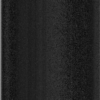
Label: dusty